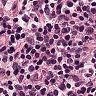
Metastatic tissue present: no